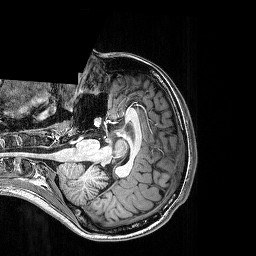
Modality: T1w
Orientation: axial